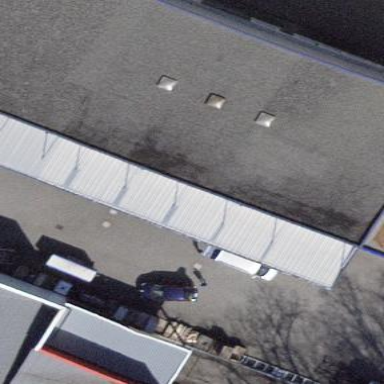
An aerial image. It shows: Industrial building.